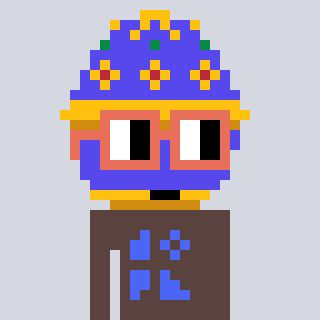
a pixel art character with square orange glasses, a faberge-shaped head and a darkbrown-colored body on a cool background